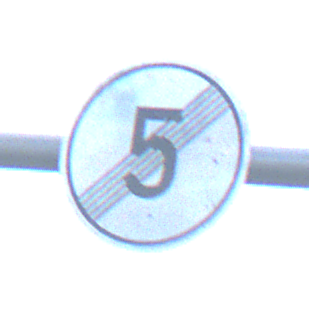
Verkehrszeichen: EndeGeschwindigkeit5
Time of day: SunriseSunset
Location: Outdoor (Suburban)
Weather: PartlyCloudy
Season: NotSpecified
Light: Natural